Aerial crown-view tile of a tropical tree (Barro Colorado Island, Panama), acquired 20240813:
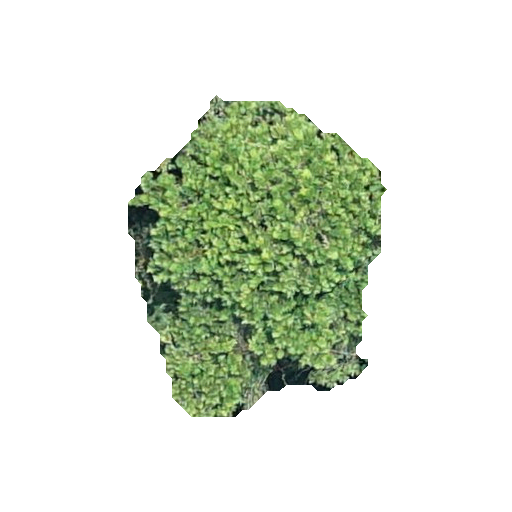
Species: Anacardium excelsum
GBIF accepted scientific name: Anacardium excelsum
Crown area: 90.868 m²